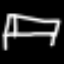
Label: bed